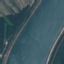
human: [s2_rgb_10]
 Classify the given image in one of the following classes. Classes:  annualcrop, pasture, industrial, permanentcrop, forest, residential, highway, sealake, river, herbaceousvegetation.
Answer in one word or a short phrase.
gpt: River